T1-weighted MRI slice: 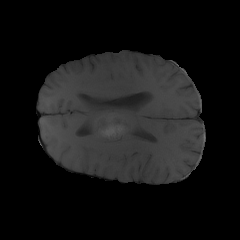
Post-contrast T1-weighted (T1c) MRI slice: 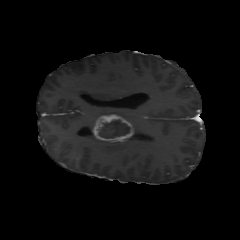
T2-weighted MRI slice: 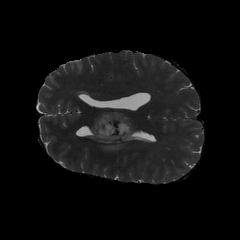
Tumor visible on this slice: yes